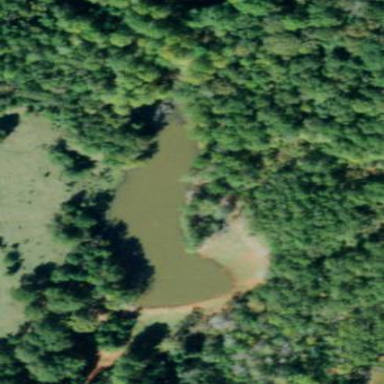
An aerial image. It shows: Serene pond surrounded by nature.